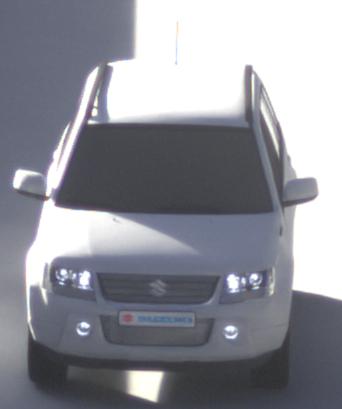
Make: Suzuki
Model: Grand Vitara
Detailed model: Gen. 1 JT
Model produced from: 2009
Model produced until: 2012
Doors: 5
Color: white
Road condition: dry road
Daytime: sunrise or sunset
Contrast: medium contrast